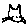
Label: cat